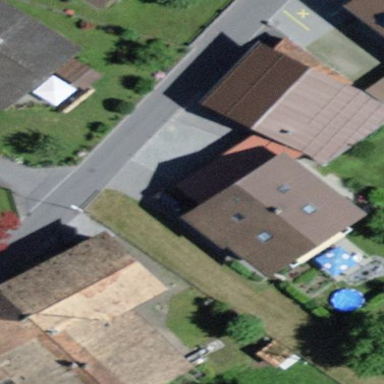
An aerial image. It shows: Residential building.